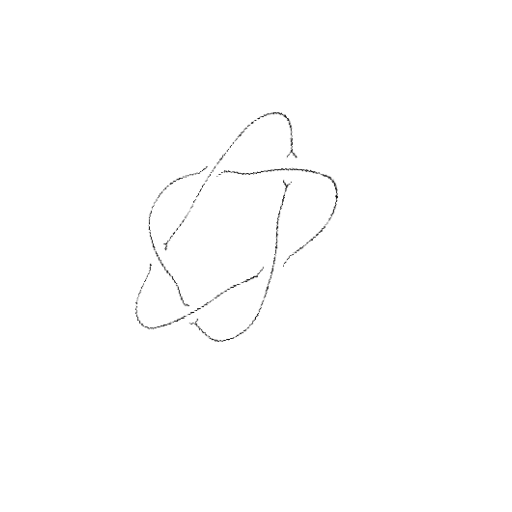
Crossing number: 5